【题型】解答题　【知识点】平面几何　【难度】easy
材料一：如图\textcircled{1}，点 $C$ 把线段 $AB$ 分成两部分 ($AC > BC$)，如果 $\dfrac{AC}{AB} = \dfrac{BC}{AC}$，那么称线段 $AB$ 被点 $C$ 黄金分割，点 $C$ 叫做线段 $AB$ 的黄金分割点。类似地，对于实数 $a_1 < a < a_2$，如果满足 $(a - a_1)^2 = (a_2 - a)(a_2 - a_1)$，那么称 $a$ 为 $a_1$、$a_2$ 的黄金数。

材料二：如果一条直线 $l$ 把一个面积为 $S$ 的图形分成面积为 $S_1$ 和 $S_2$ 两部分 ($S_1 > S_2$)，且满足
$\frac{S_1}{S} = \frac{S_2}{S_1}$
那么称直线 $l$ 为该图形的黄金分割线。如图\textcircled{2}，在 $\triangle ABC$ 中，若线段 $CD$ 所在的直线是 $\triangle ABC$ 的黄金分割线，过点 $C$ 作一条直线交 $BD$ 边于点 $E$，过点 $D$ 作 $DF \parallel EC$ 交 $\triangle ABC$ 的一边于点 $F$，连接 $EF$，交 $CD$ 于 $G$。

问题：

(1) 若实数 $a$ 为 0，1 的黄金数，求 $a$ 的值。

(2) $S_{\triangle CFC} \underline{\hspace{1cm}} S_{\triangle EDC}$ （填 $>$, $<$, $=$）

(3) $EF$ 是 $\triangle ABC$ 的黄金分割线吗？为什么？
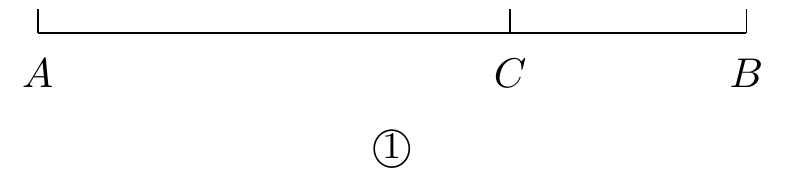
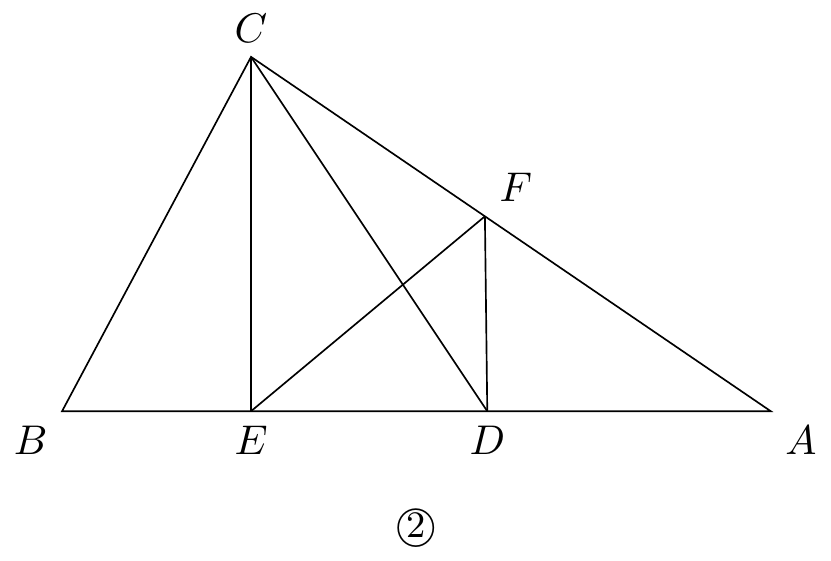
【解答】
解：$\because a$ 为 $0$，$1$ 的黄金数，且实数 $0 < a < 1$，

$\therefore (a-0)^2 = (1-a)(1-0)$，即 $a^2 + a - 1 = 0$，

解得：$a_1 = \dfrac{-1-\sqrt{5}}{2} < 0$（舍去），$a_2 = \dfrac{-1+\sqrt{5}}{2}$；

(2) 解：设点 $F$ 到 $CE$ 的距离为 $h$，

$\because DF \parallel EC$，

$\therefore S_{\triangle CEF} = \dfrac{1}{2} CE \cdot h = S_{\triangle CDE}$，

即 $S_{\triangle CFG} + S_{\triangle CEG} = S_{\triangle EDG} + S_{\triangle CEG}$，

$\therefore S_{\triangle CFG} = S_{\triangle EDG}$；

故答案为：$=$

(3) 解：是，理由如下：

$\because S_{\triangle CFG} = S_{\triangle EDG}$，

$\because S_{\triangle ADC} = S_{\triangle ADF} + S_{\triangle ADC} = S_{\triangle CDE}$，$S_{\triangle ADC} = S_{\text{四边形}BEFC}$，

$\because S_{\triangle ADC} = S_{\triangle ADF} + S_{\triangle ADC} = S_{\triangle ADF} + S_{\triangle ADF} = S_{\triangle ABF}$，

又 $\because$ 线段 $CD$ 所在的直线是 $\triangle ABC$ 的黄金分割线，

$\therefore$ $\frac{S_{\triangle ADC}}{S_{\triangle ABC}} = \frac{S_{\triangle BDC}}{S_{\triangle ADC}}$

$\therefore$ $\frac{S_{\text{四边形}BEFC}}{S_{\triangle ABC}} = \frac{S_{\triangle ABF}}{S_{\text{四边形}BEFC}}$

$\therefore EF$ 是 $\triangle ABC$ 的黄金分割线。